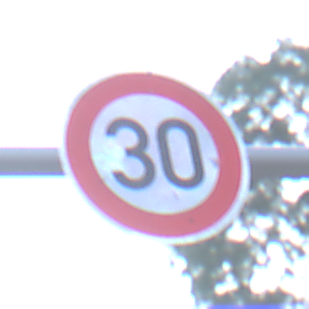
Verkehrszeichen: Geschwindigkeit30
Umgebung: Outdoor, Urban
Tageszeit: SunriseSunset
Wetter: Clear
Licht: Natural
Jahreszeit: NotSpecified
Kontrast: LowContrast